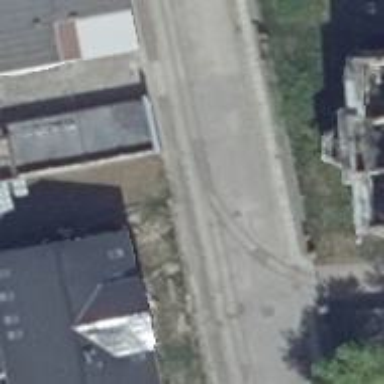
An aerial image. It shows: Abandoned railway.